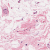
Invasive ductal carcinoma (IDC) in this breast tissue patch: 0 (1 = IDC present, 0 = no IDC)